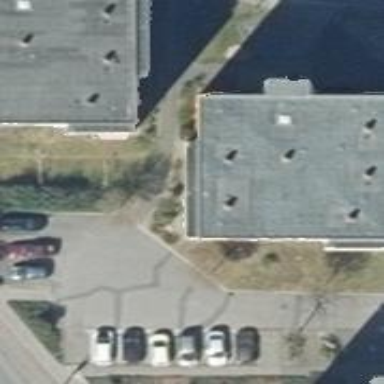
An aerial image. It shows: Parking area with surface.